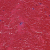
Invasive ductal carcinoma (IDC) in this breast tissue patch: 0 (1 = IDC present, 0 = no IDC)